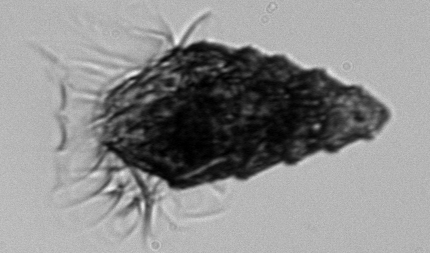
Label: Laboea_strobila